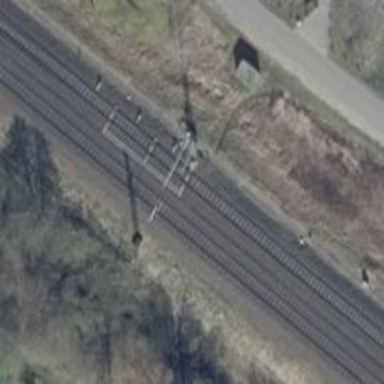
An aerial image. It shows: Railway switch.